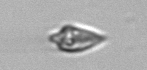
Label: Oxytoxum